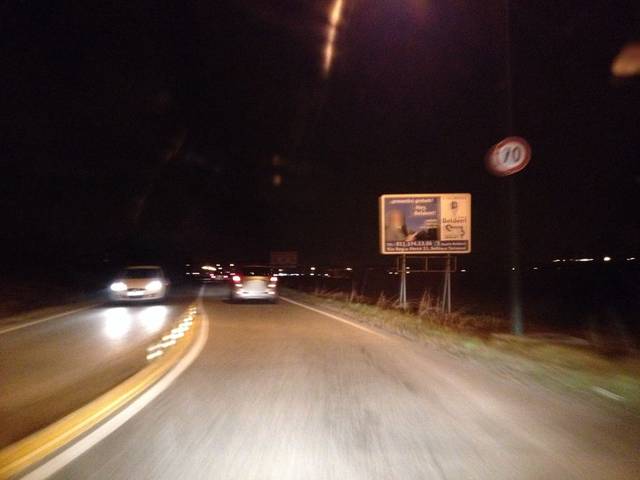
Region: Italy
Coordinates: 45.123, 7.761